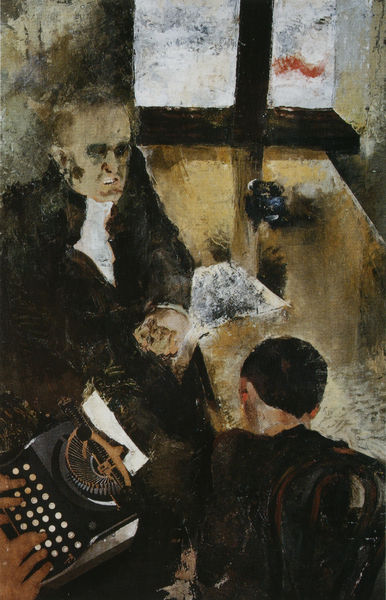
Titel: Verhör I
Künstler: Friedl Dicker
Standort: Prag
Institution: Jüdisches Museum
Schlagwörter: hand, mann, braun, fenster, finger, frau, grau, männer, schwarz, stuhl, tisch, weiss, rot, fächer, gespräch, malerei, alt, anzug, jacke, richter, wand, hände, gitter, pastos, haare, mantel, stoff, kind, papier, serviette, maschine, geld, polizei, zeitung, brille, faust, schriftsteller, schreibmaschine, gefängnis, schreiben, übergabe, kunde, aschenbecher, beamter, tastatur, verhör, schreibmaschiene